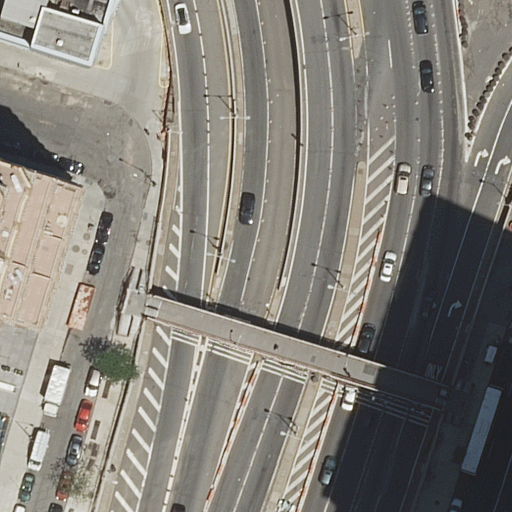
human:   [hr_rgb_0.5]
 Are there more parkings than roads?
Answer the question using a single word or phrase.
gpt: no

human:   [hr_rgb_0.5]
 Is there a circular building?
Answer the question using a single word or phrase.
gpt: no

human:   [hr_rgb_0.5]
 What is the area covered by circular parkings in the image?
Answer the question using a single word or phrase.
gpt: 0m2

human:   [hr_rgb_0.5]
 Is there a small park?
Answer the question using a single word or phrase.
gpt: yes

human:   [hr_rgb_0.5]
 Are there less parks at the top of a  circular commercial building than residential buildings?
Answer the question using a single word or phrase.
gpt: yes

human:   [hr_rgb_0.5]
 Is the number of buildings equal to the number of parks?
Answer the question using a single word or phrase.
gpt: no

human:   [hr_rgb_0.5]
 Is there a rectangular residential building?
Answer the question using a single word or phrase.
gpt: yes

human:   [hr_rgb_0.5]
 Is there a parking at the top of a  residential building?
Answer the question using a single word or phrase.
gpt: yes

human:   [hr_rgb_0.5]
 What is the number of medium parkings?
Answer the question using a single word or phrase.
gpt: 1

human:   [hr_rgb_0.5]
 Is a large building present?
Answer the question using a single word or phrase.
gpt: no

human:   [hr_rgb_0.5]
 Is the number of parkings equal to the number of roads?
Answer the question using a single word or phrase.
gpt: no

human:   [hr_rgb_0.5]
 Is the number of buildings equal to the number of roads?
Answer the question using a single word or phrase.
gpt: no

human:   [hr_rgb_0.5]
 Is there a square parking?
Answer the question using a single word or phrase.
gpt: no

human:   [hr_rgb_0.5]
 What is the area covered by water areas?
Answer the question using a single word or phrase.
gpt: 0m2

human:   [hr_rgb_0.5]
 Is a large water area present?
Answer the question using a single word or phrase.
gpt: no

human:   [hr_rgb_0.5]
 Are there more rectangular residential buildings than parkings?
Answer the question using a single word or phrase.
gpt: no

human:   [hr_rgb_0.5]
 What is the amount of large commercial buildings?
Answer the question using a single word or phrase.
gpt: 0

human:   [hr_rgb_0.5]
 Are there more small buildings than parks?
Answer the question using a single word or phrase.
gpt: no

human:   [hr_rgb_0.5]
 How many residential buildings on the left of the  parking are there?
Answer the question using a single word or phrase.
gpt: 0

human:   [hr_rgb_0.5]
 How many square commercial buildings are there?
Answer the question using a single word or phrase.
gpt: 0

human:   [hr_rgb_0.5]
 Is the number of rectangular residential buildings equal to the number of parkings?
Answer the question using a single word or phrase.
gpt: yes

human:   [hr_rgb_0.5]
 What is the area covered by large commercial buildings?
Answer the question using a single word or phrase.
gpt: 0m2

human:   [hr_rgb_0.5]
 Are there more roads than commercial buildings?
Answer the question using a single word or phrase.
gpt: yes

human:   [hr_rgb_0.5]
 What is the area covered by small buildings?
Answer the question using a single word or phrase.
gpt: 0m2

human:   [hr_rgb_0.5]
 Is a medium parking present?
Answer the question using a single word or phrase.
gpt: yes

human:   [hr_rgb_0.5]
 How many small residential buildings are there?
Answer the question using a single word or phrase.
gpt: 0

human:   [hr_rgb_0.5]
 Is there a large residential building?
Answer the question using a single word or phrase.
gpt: no

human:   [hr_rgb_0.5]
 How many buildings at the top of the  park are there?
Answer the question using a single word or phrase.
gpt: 1

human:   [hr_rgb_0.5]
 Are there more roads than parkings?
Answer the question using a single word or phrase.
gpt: yes

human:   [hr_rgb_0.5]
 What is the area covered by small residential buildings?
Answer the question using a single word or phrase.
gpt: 0m2

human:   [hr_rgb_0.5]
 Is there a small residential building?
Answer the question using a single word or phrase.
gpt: no

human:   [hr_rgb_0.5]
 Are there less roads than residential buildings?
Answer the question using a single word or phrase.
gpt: no

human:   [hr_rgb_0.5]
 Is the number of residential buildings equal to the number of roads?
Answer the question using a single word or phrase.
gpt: no

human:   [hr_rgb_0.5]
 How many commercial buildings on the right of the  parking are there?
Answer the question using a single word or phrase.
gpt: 0

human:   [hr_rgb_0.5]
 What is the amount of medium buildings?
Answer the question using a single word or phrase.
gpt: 2

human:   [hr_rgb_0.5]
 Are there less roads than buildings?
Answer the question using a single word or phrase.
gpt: no